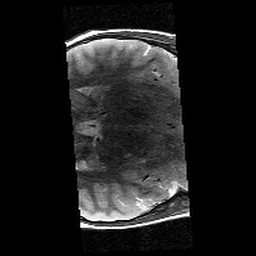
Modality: T2w
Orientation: axial
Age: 11
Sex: female
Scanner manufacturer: siemens
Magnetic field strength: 3 T
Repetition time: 9.23 s
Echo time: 0.067 s